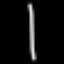
Label: line